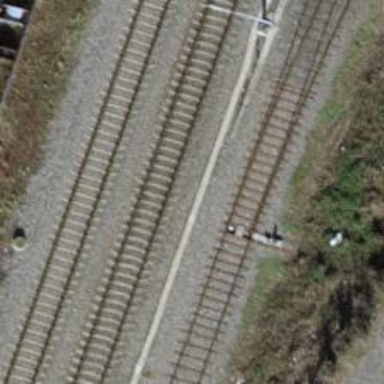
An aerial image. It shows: Railway switch.